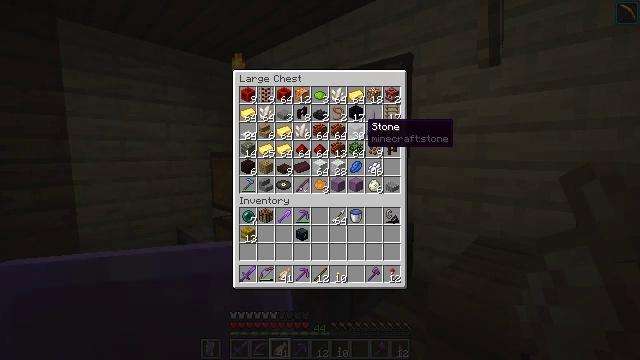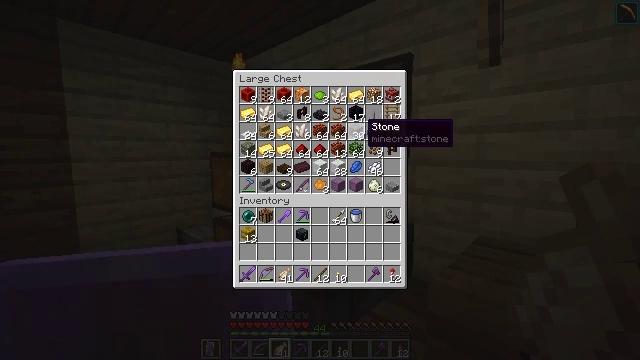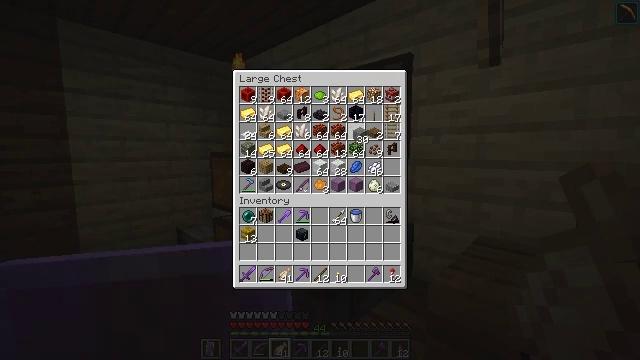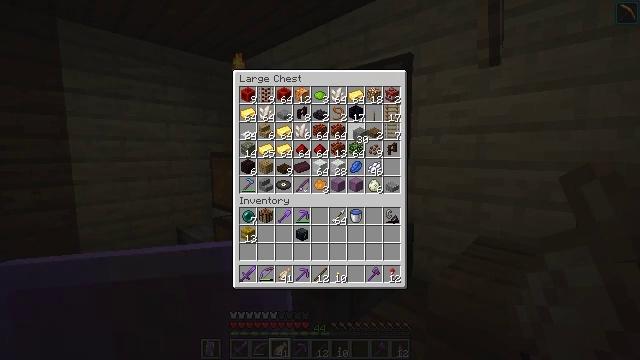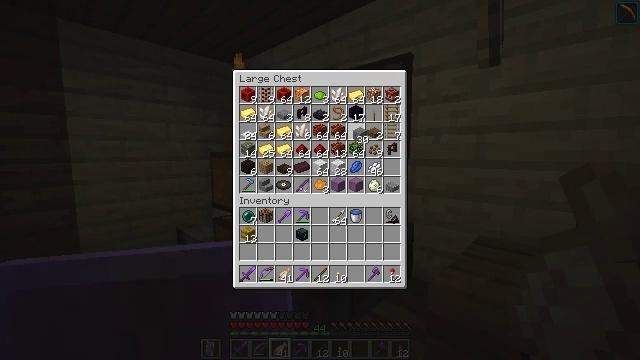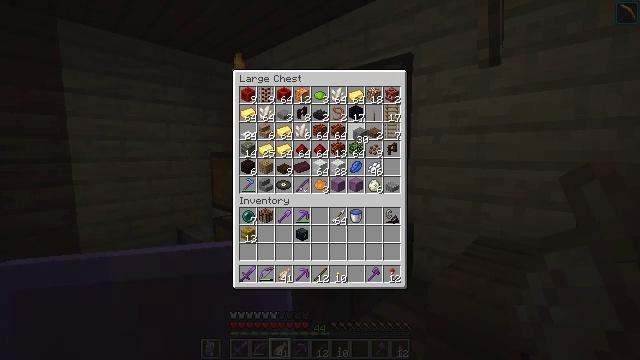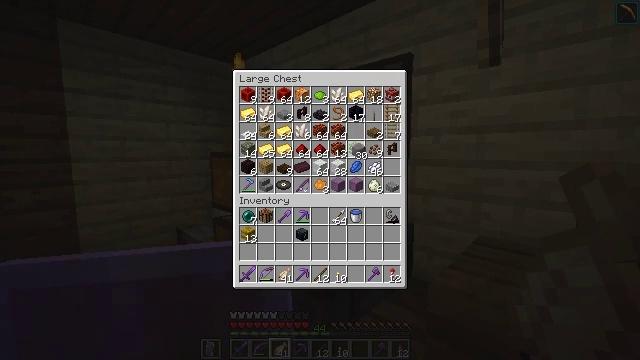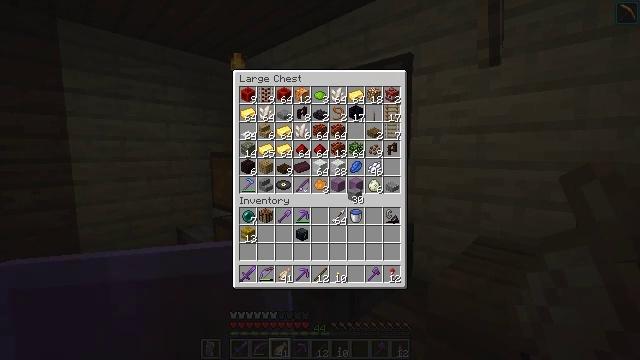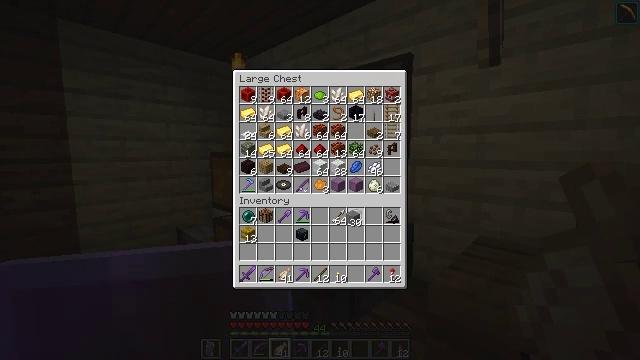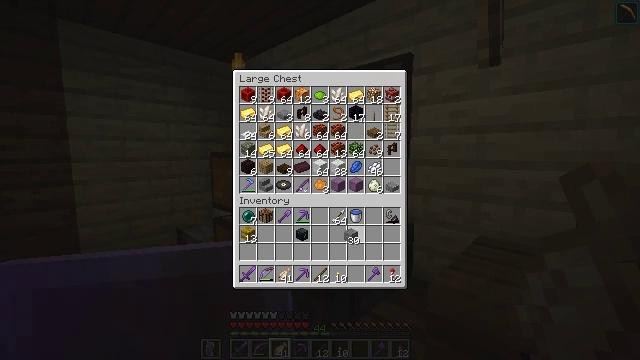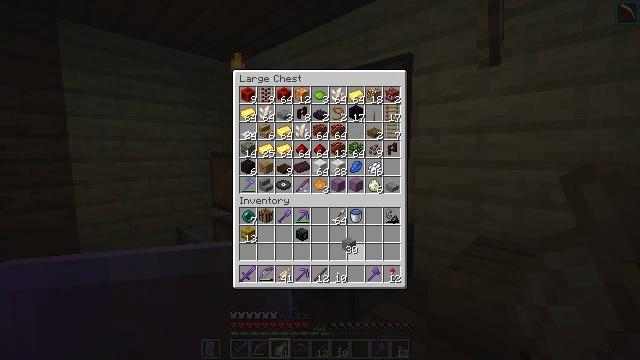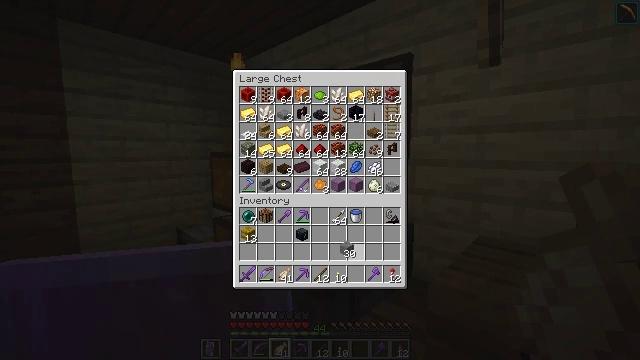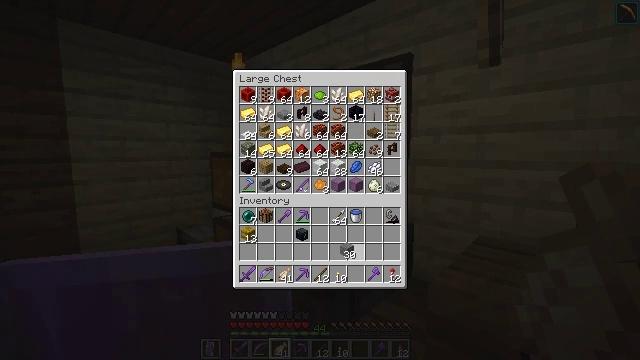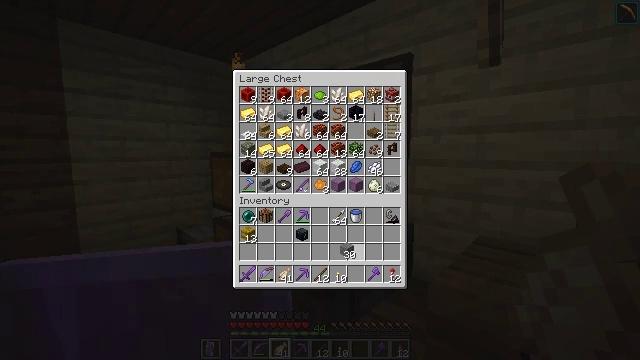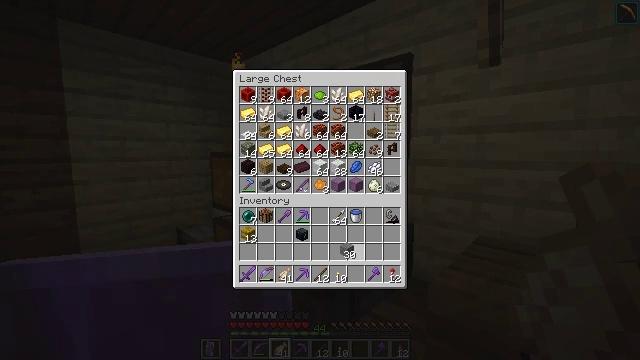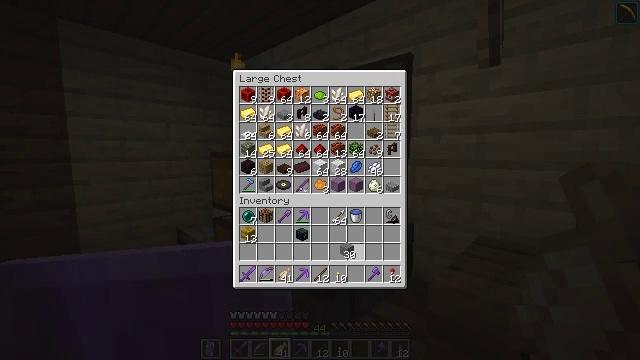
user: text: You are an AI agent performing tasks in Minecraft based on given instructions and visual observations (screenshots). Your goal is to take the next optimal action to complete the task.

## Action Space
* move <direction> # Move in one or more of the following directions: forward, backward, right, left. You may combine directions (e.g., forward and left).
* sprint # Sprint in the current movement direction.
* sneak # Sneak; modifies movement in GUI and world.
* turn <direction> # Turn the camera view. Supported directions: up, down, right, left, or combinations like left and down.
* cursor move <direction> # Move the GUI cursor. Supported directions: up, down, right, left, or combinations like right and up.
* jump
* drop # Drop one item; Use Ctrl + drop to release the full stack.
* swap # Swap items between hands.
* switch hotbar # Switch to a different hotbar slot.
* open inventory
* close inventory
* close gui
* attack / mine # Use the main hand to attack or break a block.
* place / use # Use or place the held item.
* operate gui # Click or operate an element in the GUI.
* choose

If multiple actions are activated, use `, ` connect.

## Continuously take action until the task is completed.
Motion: motion action
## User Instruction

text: Access a crafting table to create a stonecutter.
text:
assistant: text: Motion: no_op
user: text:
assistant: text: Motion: attack / mine
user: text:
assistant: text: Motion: attack / mine
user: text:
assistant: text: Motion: attack / mine
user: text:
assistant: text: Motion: no_op
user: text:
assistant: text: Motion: turn down
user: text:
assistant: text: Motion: turn down
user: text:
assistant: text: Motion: turn down
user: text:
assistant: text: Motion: turn down
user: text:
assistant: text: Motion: turn down
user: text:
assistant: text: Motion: no_op
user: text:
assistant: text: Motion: no_op
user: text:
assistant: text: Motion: no_op
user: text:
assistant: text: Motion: no_op
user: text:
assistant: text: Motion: no_op
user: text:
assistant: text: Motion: no_op
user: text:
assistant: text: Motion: no_op
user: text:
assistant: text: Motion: no_op
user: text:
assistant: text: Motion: no_op
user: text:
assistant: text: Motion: no_op
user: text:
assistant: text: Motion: no_op
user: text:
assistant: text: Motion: no_op
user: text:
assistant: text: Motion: no_op
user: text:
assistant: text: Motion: no_op
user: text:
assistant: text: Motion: no_op
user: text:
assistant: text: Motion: use / place
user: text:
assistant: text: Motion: use / place
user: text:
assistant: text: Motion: use / place
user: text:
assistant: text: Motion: use / place
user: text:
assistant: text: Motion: no_op